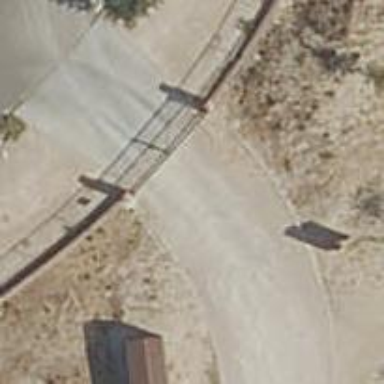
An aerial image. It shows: Gate.